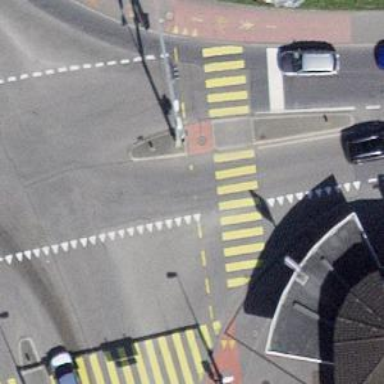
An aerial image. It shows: Crossing on cycleway.